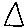
Label: triangle